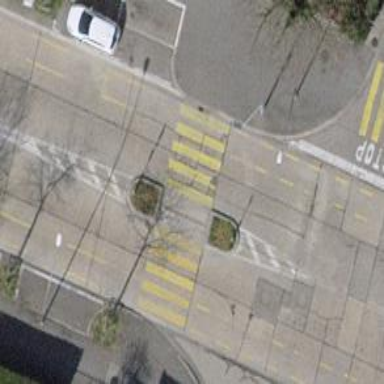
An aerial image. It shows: Marked crossing with zebra pattern. There is island at the crossing.